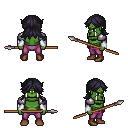
a pixel art fantasy rpg character, male body template, orc, green skin, steel arm armor, magenta pants, raven loose hair, white cloth bracers, brown shoes, spear, four views (front, back, left, right), 2x2 character sprite sheet, small pixel art, hard edges, no anti-aliasing